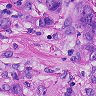
Metastatic tissue present: yes